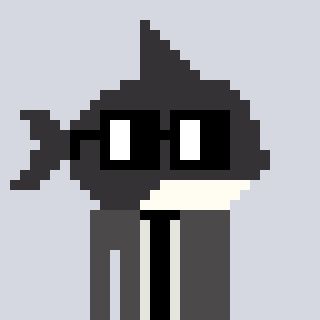
a pixel art character with square black glasses, a orca-shaped head and a grayscale-colored body on a cool background